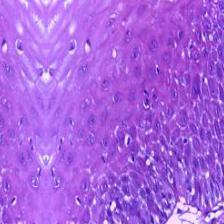
Diagnosis: Normal